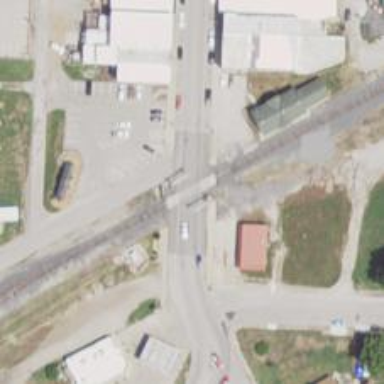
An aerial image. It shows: Level crossing with lights at the railway.